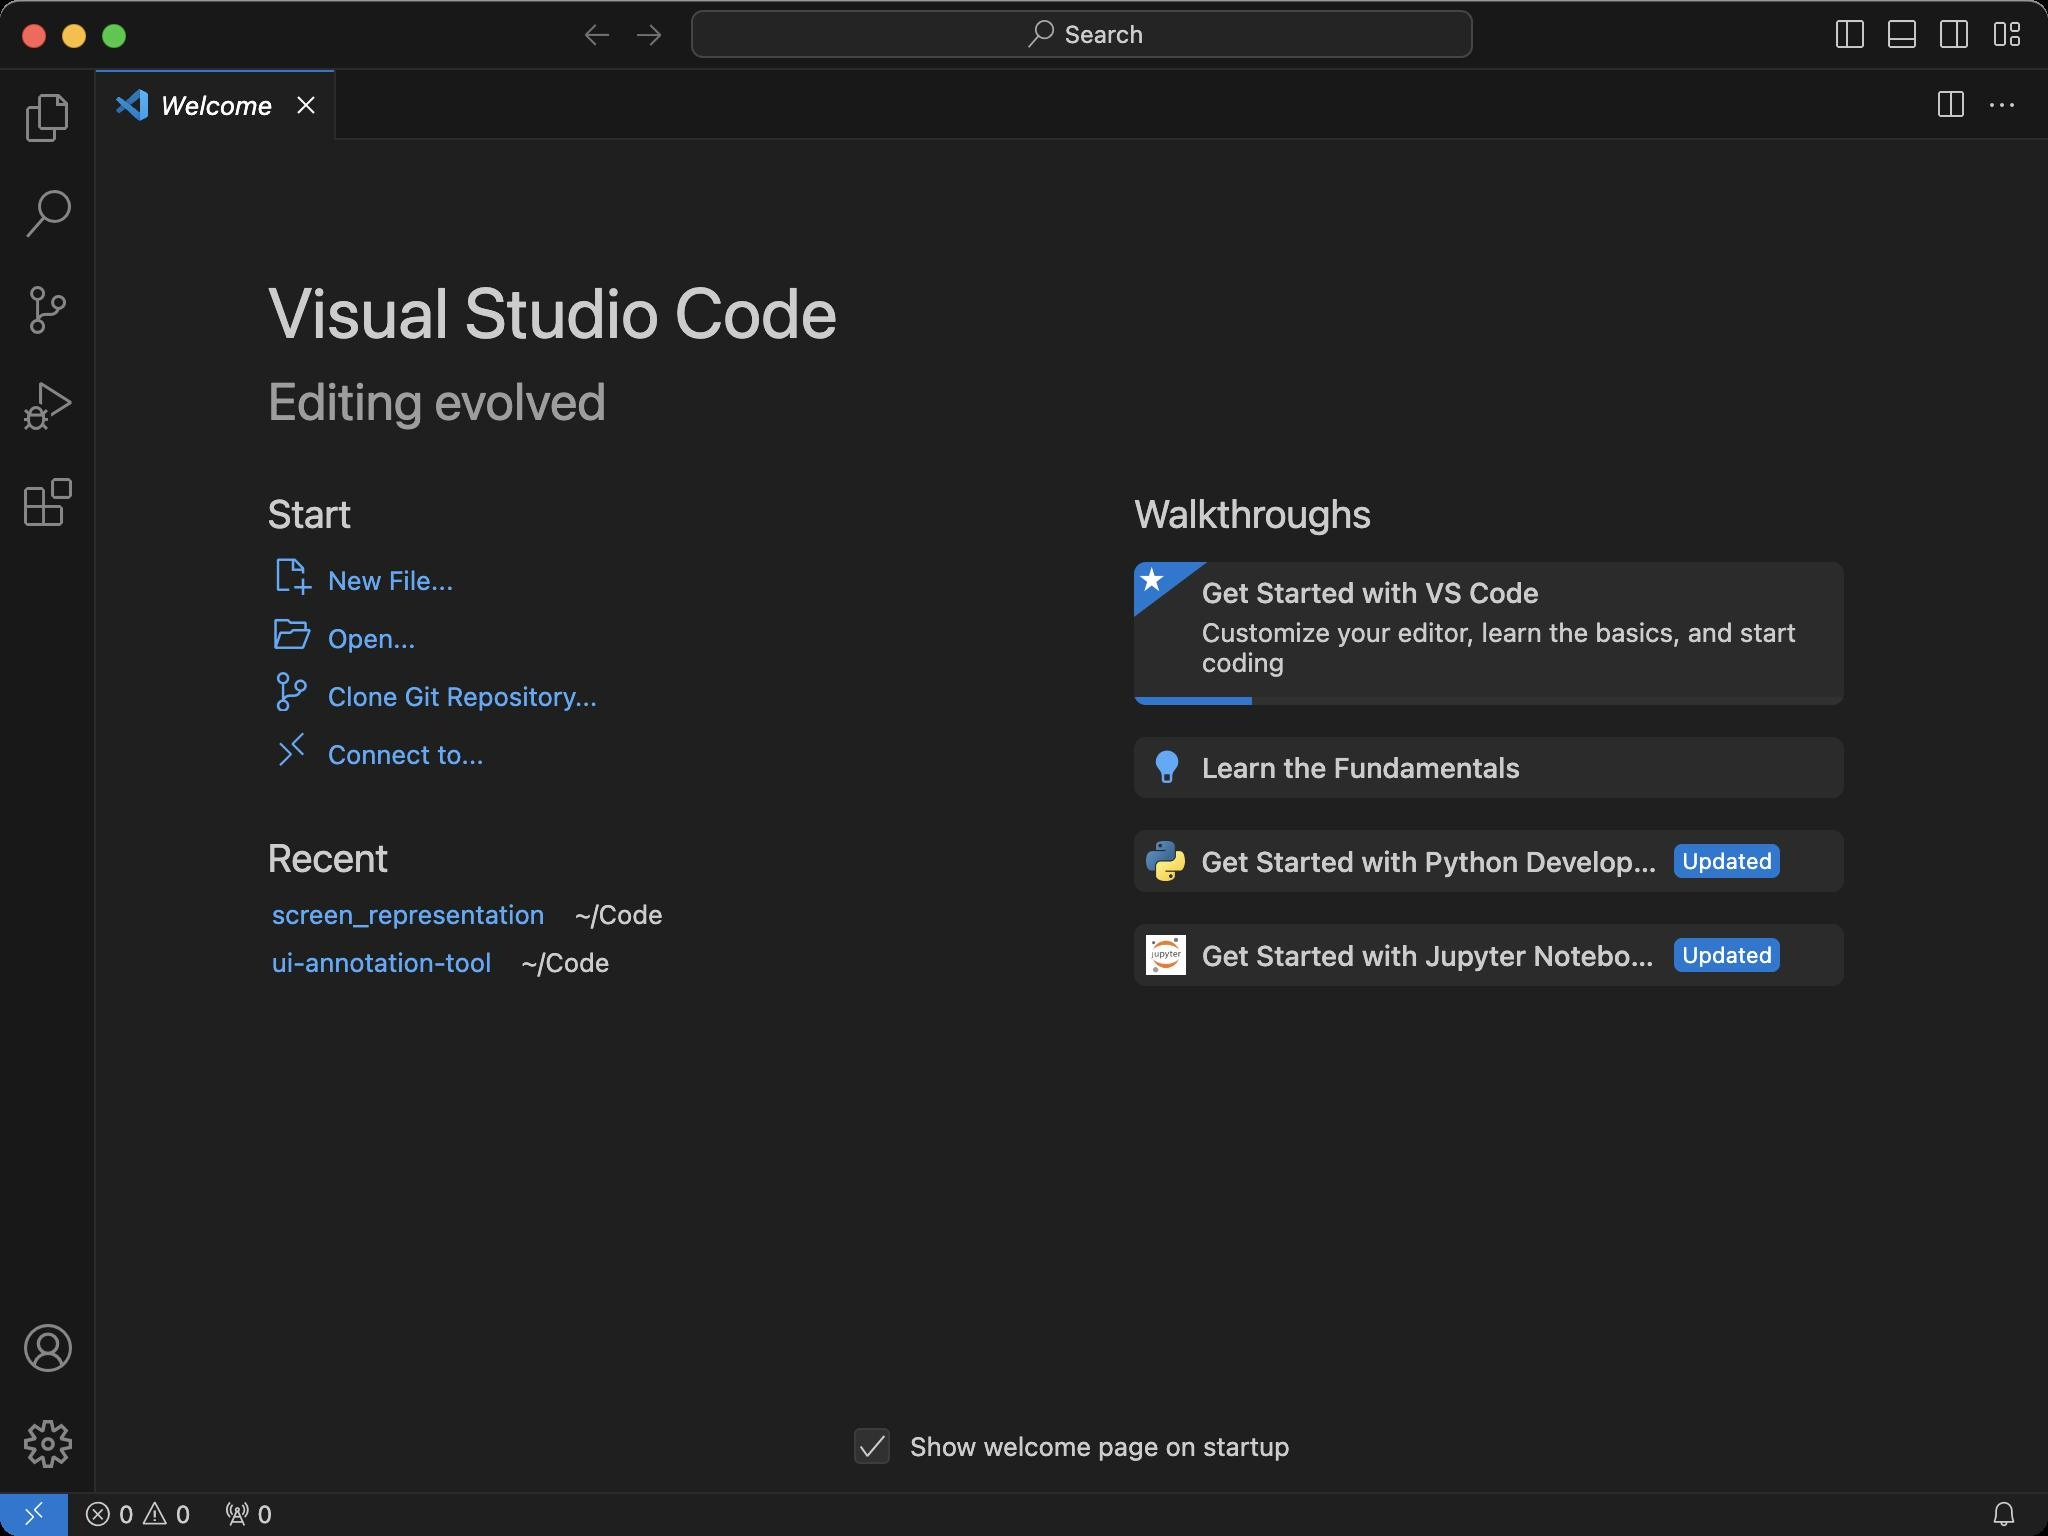
Accessibility tree:
{"name": "Welcome", "role": "AXWindow", "description": null, "role_description": "звичайне вікно", "value": null, "position": "352.00;174.00", "size": "1024;768", "children": [{"name": "", "role": "AXGroup", "description": "", "role_description": "група", "value": "", "position": "0.00;0.00", "size": "1024;768", "children": [{"name": "", "role": "AXGroup", "description": "", "role_description": "група", "value": "", "position": "0.00;0.00", "size": "1024;768", "children": [{"name": "", "role": "AXGroup", "description": "", "role_description": "група", "value": "", "position": "0.00;0.00", "size": "1024;768", "children": [{"name": "", "role": "AXGroup", "description": "", "role_description": "група", "value": "", "position": "0.00;0.00", "size": "1024;768", "children": []}]}]}]}, {"name": null, "role": "AXButton", "description": null, "role_description": "кнопка закривання", "value": null, "position": "10.00;10.00", "size": "14;16", "children": []}, {"name": null, "role": "AXButton", "description": null, "role_description": "кнопка повноекранного режиму", "value": null, "position": "50.00;10.00", "size": "14;16", "children": [{"name": null, "role": "AXGroup", "description": null, "role_description": "група", "value": null, "position": "50.00;10.00", "size": "14;16", "children": []}]}, {"name": null, "role": "AXButton", "description": null, "role_description": "кнопка згортання", "value": null, "position": "30.00;10.00", "size": "14;16", "children": []}]}